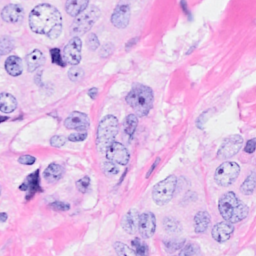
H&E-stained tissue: Breast